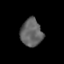
Tissue: prostate
Cell type: T cells
Senescence score: 0.3529
Nuclear area (px): 588
Mean DAPI intensity: 99.325